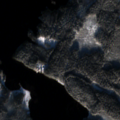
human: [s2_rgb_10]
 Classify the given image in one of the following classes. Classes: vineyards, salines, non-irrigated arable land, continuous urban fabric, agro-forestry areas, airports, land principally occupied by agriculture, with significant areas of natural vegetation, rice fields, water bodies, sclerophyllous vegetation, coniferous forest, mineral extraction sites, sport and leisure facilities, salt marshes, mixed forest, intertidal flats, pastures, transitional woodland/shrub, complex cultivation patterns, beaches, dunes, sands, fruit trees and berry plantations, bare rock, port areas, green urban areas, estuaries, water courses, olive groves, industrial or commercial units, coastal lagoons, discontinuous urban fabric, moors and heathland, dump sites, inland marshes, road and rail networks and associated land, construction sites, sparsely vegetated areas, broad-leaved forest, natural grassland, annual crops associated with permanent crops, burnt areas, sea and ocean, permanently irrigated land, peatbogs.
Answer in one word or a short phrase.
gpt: coniferous forest, mixed forest, water bodies